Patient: sex M, age 78
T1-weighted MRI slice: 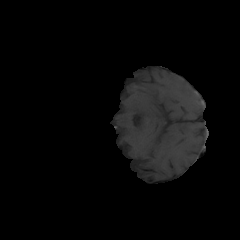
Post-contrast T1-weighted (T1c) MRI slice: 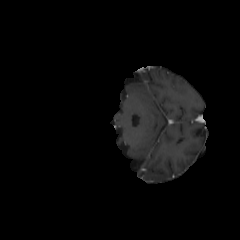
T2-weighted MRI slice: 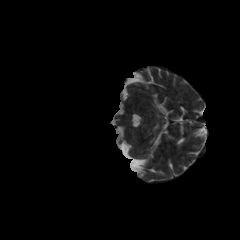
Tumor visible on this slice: no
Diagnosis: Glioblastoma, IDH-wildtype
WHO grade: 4